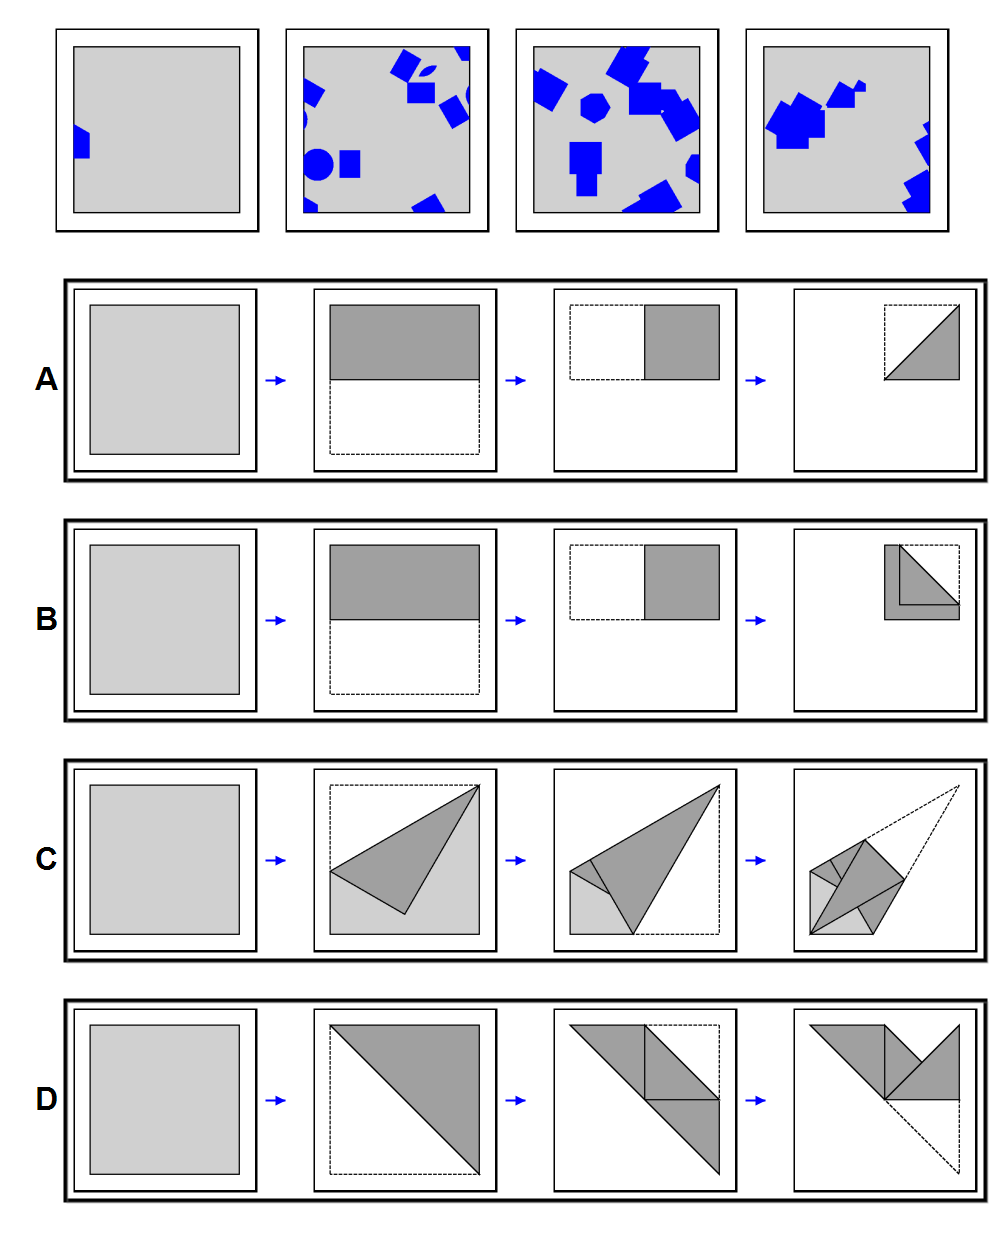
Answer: C